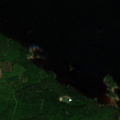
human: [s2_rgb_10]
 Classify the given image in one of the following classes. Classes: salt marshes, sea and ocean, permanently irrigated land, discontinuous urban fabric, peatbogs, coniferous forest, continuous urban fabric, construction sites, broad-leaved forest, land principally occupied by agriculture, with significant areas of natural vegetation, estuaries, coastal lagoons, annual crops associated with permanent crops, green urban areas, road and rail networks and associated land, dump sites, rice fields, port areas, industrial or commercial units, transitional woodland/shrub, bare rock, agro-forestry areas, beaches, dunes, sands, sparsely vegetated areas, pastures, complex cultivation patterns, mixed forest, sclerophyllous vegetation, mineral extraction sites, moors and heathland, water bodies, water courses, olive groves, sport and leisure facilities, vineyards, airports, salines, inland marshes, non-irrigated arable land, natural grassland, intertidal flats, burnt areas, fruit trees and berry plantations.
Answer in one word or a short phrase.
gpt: coniferous forest, mixed forest, water bodies